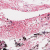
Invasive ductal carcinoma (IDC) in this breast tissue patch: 0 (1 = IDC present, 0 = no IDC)